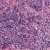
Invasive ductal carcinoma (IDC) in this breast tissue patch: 1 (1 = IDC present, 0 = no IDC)